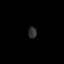
Tissue: prostate
Cell type: T cells
Senescence score: 0.7184
Nuclear area (px): 92
Mean DAPI intensity: 49.478